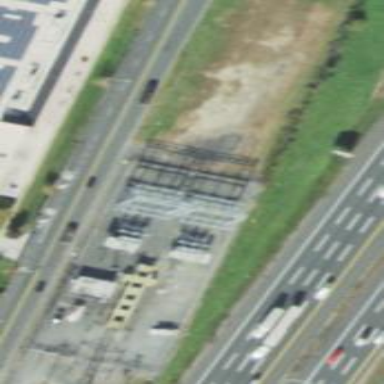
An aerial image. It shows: Switch for power supply.